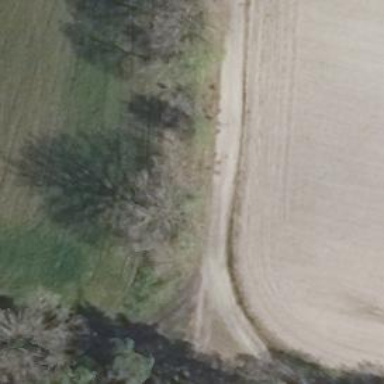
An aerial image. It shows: Compacted track road with grade3 tracktype.